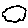
Label: cloud